A scalogram of one vibration snapshot from a rotating bearing is shown, computed with a continuous wavelet transform. What is the most likely bearing condition (normal, inner_race, outer_race, ball)?
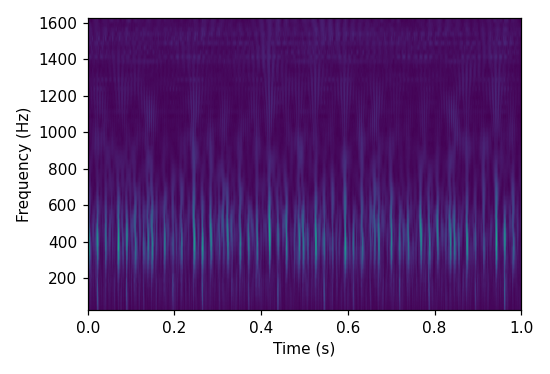
Answer: outer_race